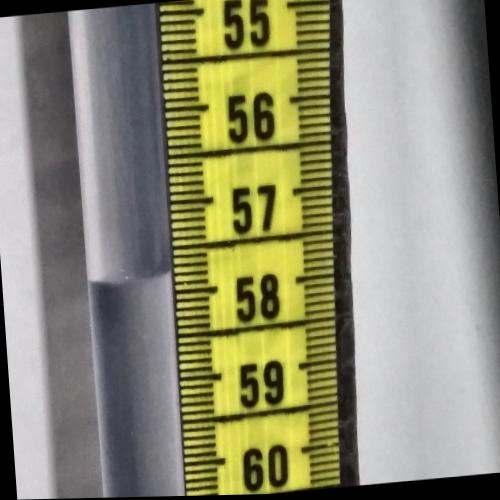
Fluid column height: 57.8 cm